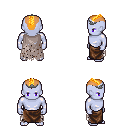
a pixel art fantasy rpg character, male body template, dark elf, purple skin, gray tattered cape, robe skirt, light blonde short mohawk hairstyle, iron tiara, four views (front, back, left, right), 2x2 character sprite sheet, small pixel art, hard edges, no anti-aliasing